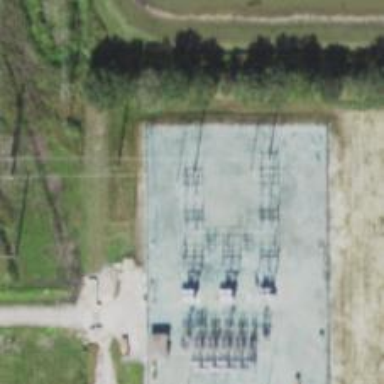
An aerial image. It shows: Switch for power supply.